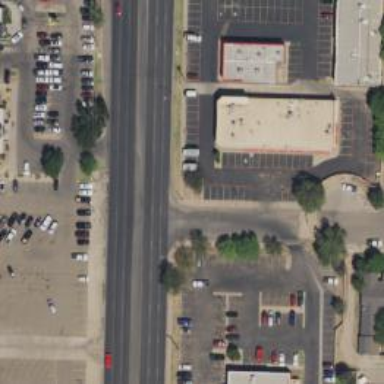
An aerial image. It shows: Parking space.